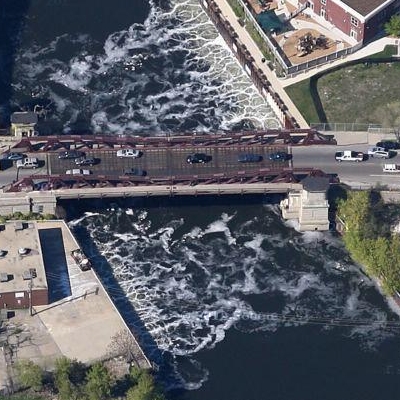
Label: dRiverLake